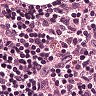
Metastatic tissue present: no